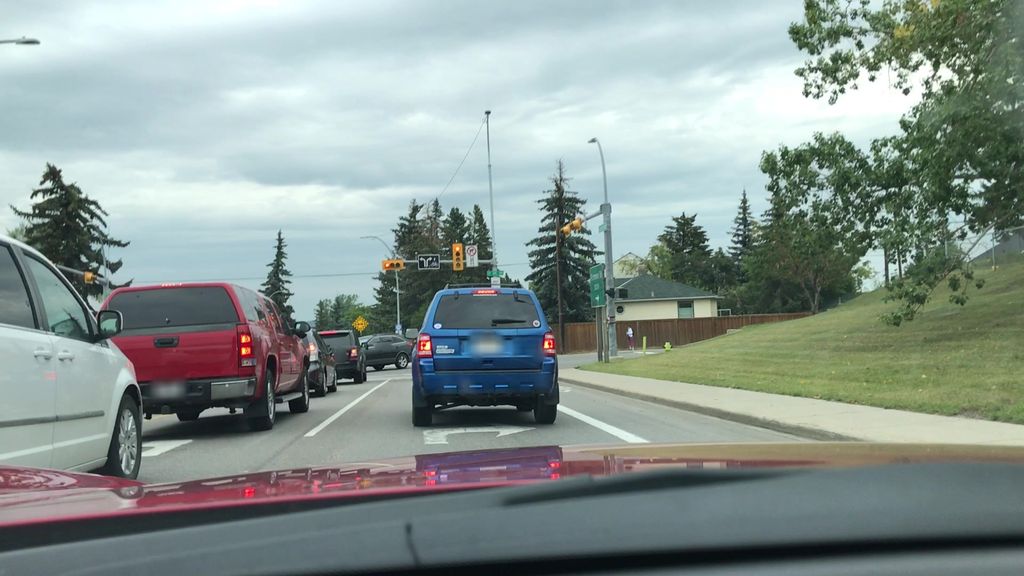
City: calgary